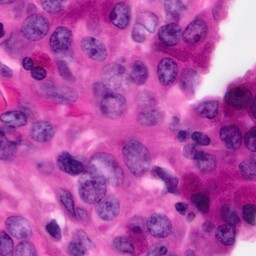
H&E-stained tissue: Pancreatic